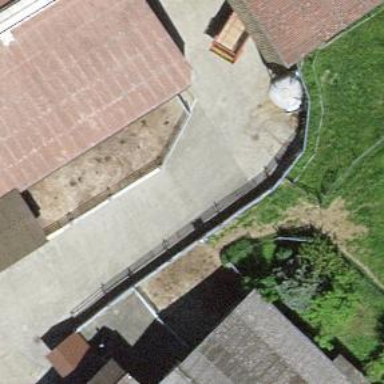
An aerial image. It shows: Silo.